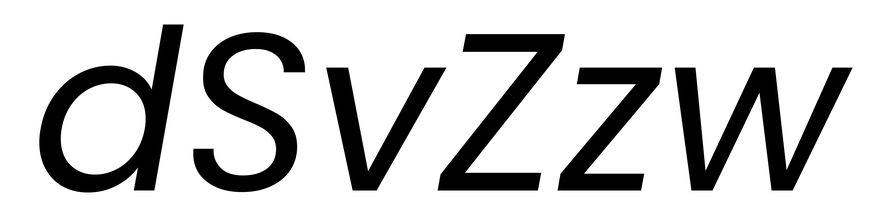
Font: Poppins-Italic